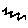
Label: zigzag